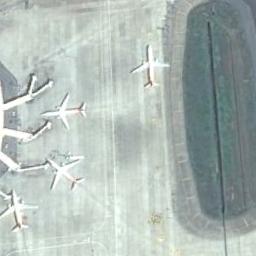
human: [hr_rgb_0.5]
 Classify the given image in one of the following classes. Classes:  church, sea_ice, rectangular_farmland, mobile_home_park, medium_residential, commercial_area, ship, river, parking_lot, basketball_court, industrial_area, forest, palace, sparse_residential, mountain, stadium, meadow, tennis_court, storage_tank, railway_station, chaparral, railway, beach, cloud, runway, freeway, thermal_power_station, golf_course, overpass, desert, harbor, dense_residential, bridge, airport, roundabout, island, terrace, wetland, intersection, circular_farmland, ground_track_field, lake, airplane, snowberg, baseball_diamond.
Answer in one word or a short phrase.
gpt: airplane